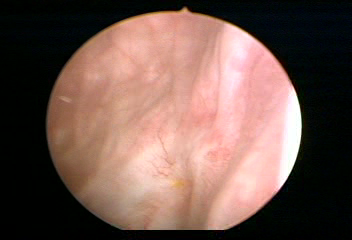
Modality: WLC
Class: Normal mucosa
Bladder cancer association: No